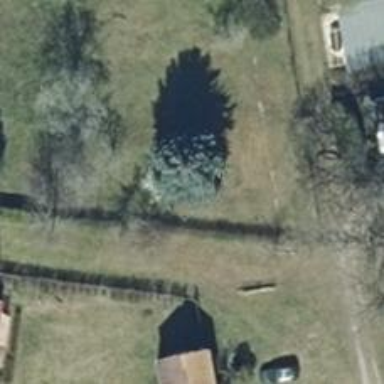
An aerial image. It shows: Evergreen needle-leaved tree.